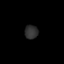
Tissue: prostate
Cell type: Fibroblasts
Senescence score: 0.7566
Nuclear area (px): 183
Mean DAPI intensity: 46.732